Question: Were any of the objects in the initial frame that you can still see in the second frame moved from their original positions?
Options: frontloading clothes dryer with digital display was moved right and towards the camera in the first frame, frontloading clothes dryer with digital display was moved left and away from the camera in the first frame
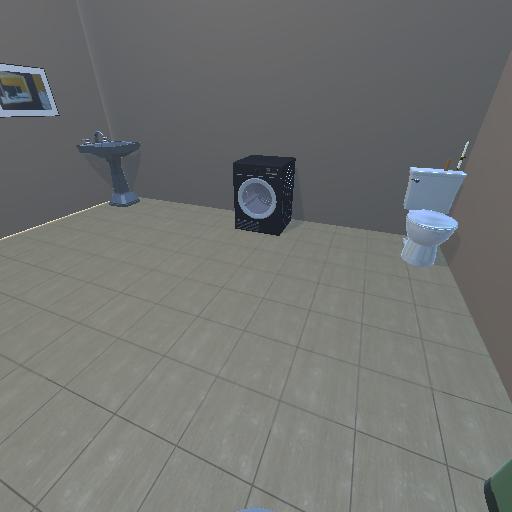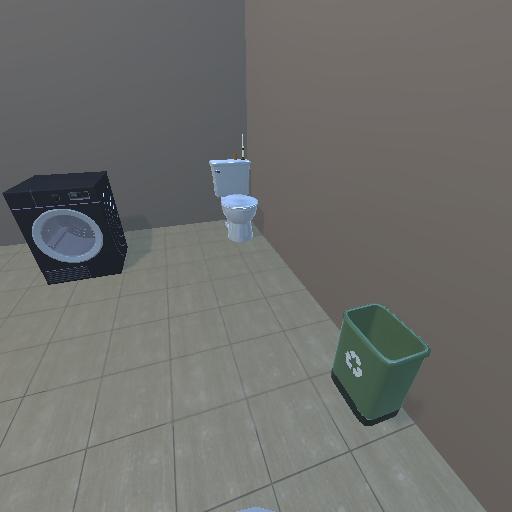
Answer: frontloading clothes dryer with digital display was moved right and towards the camera in the first frame